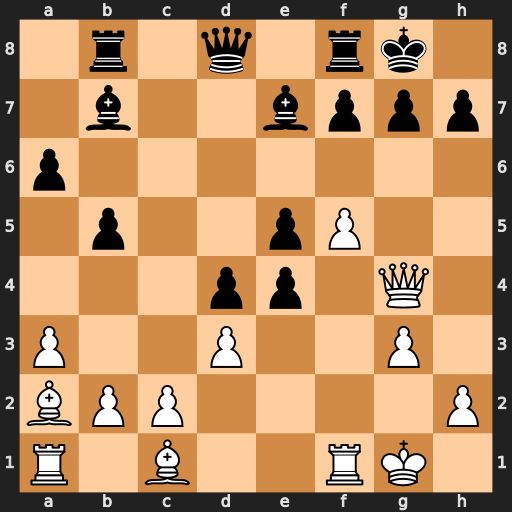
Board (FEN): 1r1q1rk1/1b2bppp/p7/1p2pP2/3pp1Q1/P2P2P1/BPP4P/R1B2RK1
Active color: w
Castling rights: -
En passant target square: -
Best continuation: Bh6 Bf6 Bxg7 Bxg7 f6 Qxf6 Rxf6